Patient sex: F
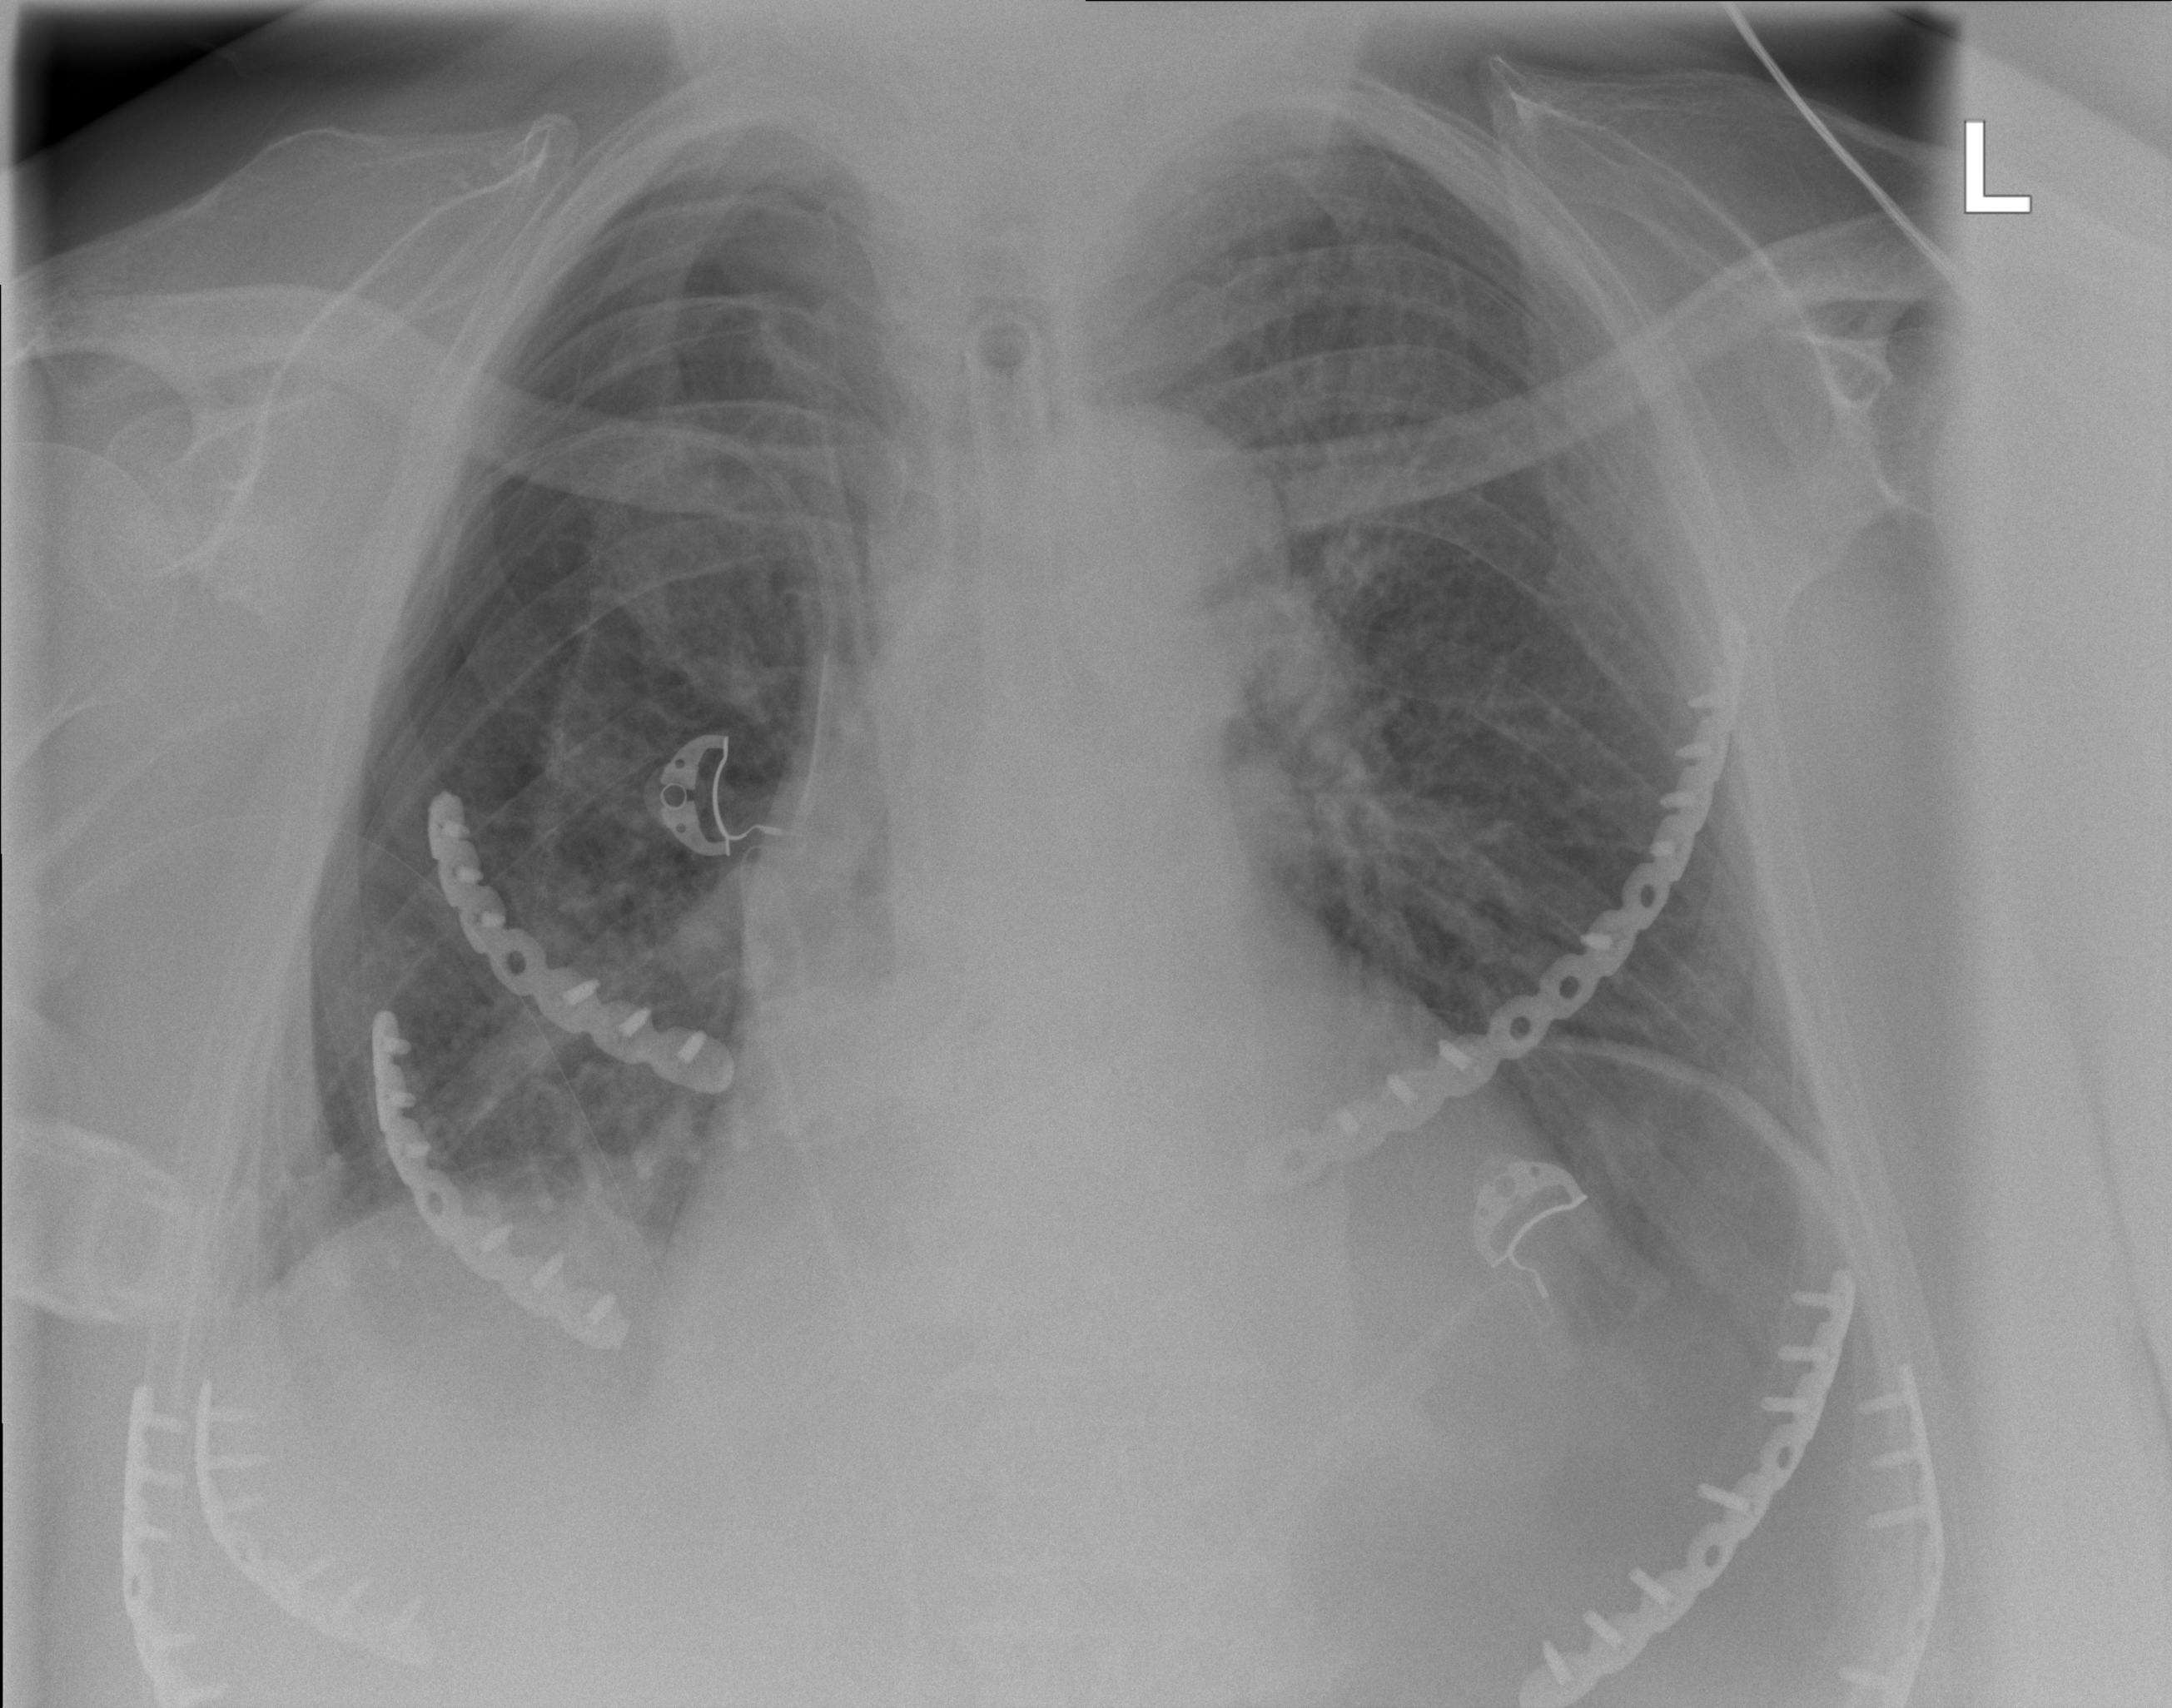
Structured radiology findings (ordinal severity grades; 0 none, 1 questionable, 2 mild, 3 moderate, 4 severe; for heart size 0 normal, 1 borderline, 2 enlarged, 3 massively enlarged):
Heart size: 2
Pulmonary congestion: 2
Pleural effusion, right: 1
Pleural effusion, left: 2
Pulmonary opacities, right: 0
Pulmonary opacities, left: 0
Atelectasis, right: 2
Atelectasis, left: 2